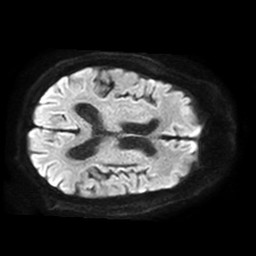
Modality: TRACE
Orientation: axial
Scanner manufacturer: philips
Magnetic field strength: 1.5 T
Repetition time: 3.4 s
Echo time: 0.06899 s